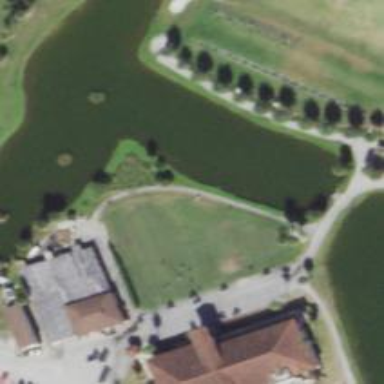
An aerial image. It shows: Pathway for golfing.